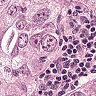
Metastatic tissue present: yes